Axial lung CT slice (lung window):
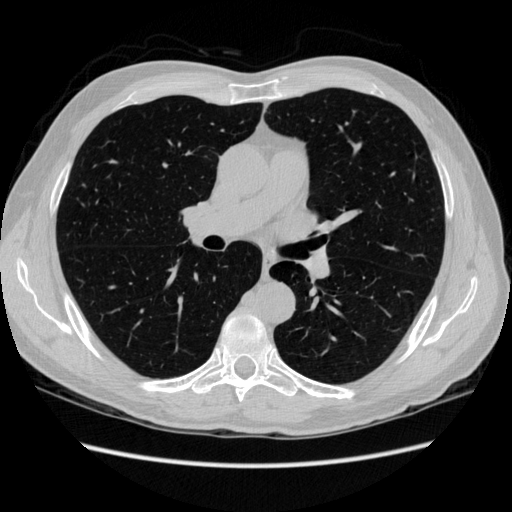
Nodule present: no